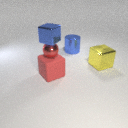
large red rubber cube to the left of large yellow metal cube